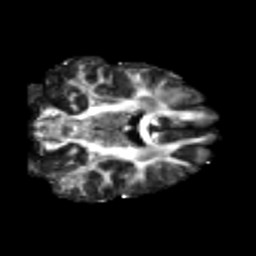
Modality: FA
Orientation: coronal
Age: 25
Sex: male
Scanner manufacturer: siemens
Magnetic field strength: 3 T
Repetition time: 3.5 s
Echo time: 0.125 s